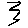
Label: zigzag